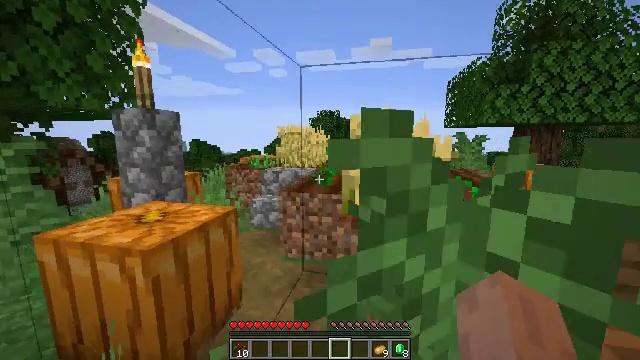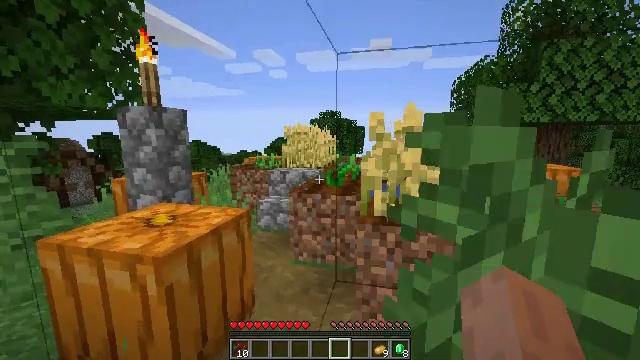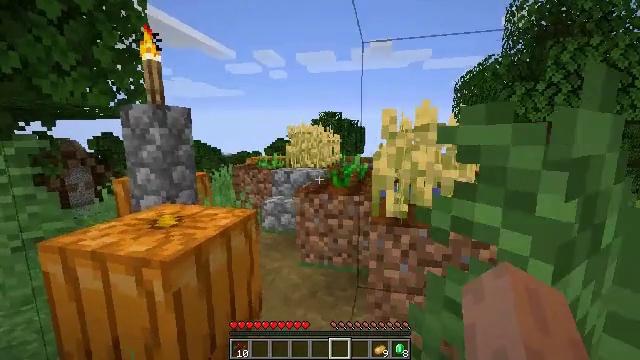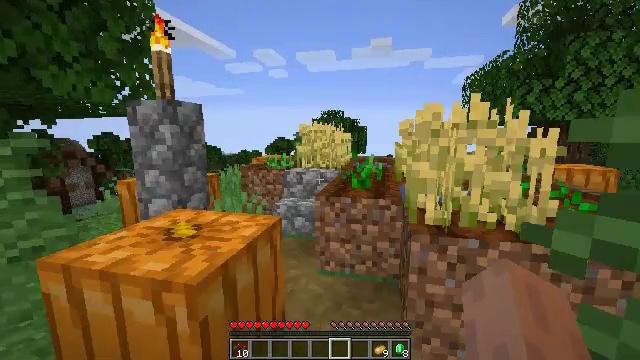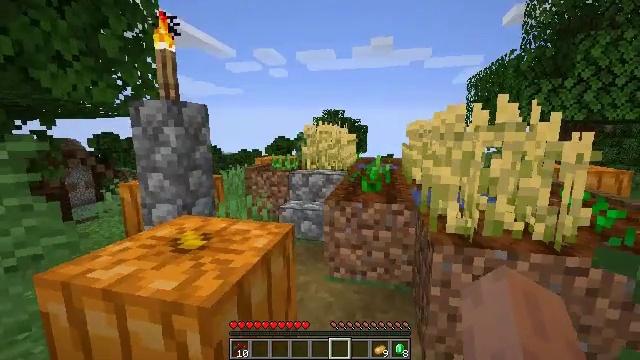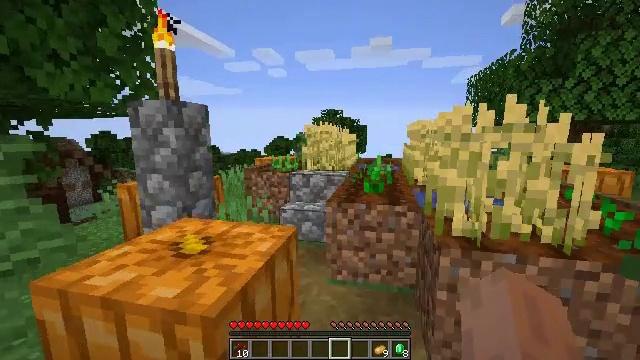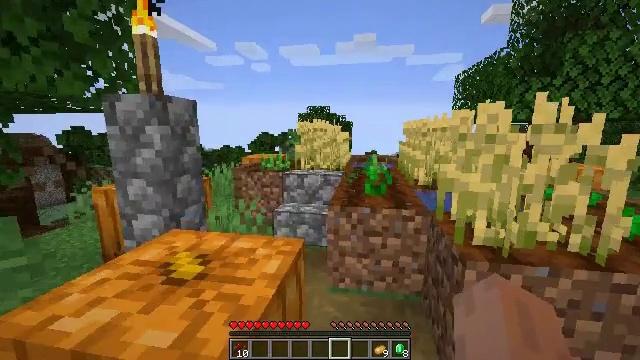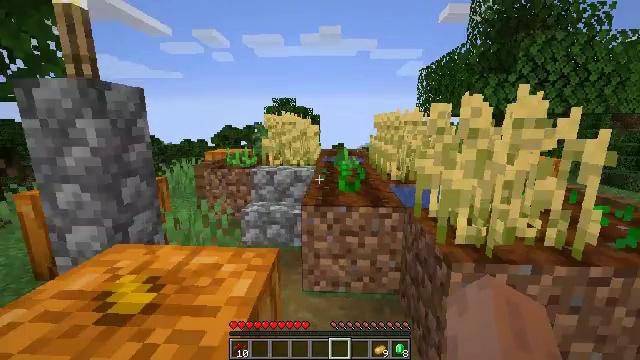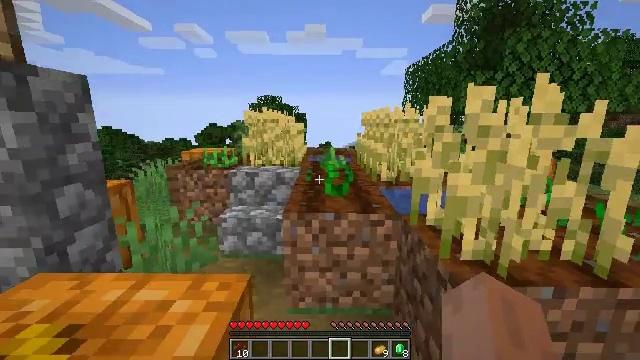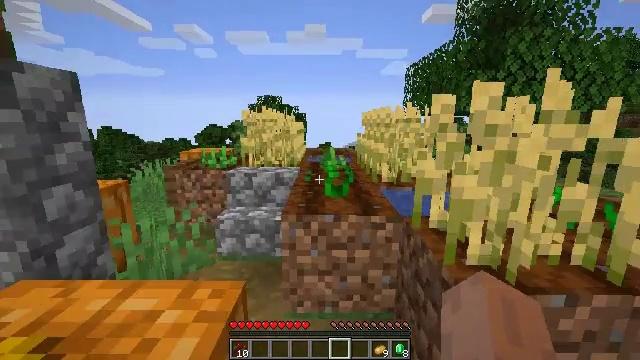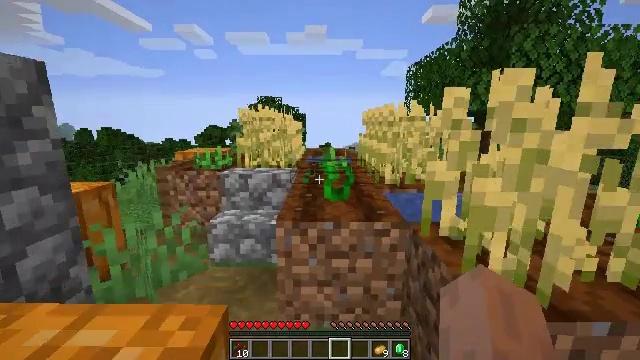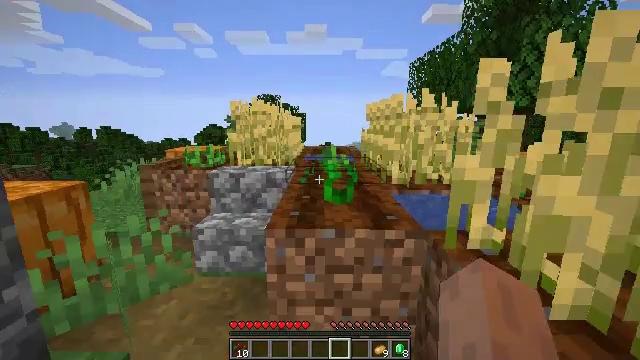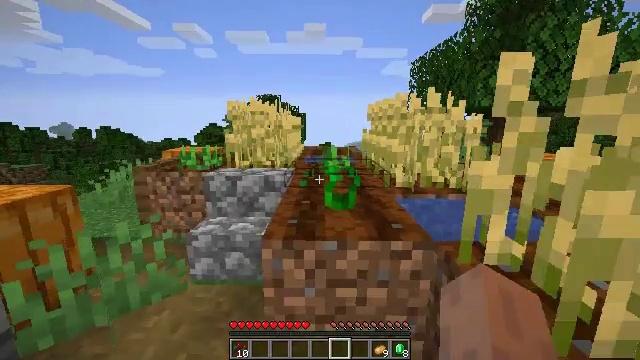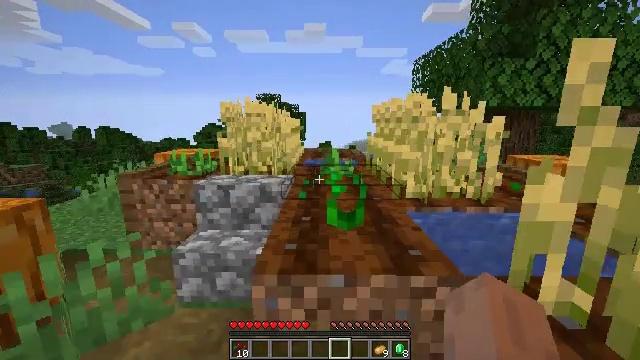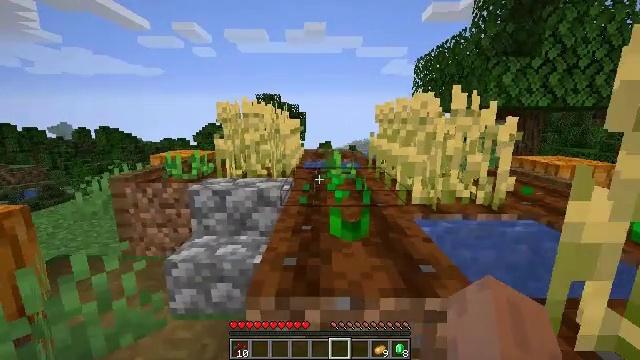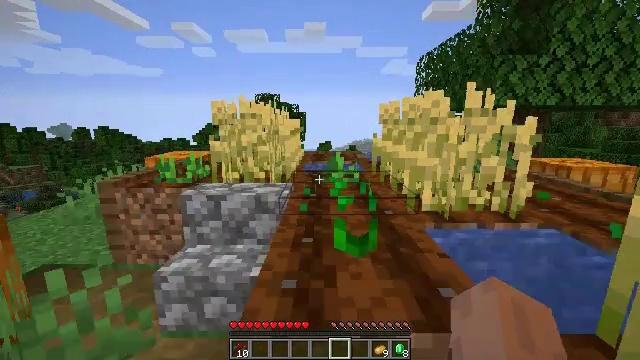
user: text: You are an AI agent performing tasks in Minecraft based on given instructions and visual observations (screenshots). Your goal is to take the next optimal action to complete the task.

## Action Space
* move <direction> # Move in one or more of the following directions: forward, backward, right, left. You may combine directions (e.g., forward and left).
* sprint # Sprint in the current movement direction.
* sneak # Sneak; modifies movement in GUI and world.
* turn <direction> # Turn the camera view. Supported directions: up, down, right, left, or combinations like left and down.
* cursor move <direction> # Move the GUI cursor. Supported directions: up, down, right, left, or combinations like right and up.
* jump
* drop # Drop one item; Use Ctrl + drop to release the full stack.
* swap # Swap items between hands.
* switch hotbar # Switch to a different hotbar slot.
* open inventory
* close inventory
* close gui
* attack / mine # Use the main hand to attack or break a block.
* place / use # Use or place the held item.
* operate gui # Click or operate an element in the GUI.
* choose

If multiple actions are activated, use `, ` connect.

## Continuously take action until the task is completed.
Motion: motion action
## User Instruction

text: Collect the purple carpet.
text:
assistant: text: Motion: move forward and move left
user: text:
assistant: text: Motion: move forward and move left
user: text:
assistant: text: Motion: move forward and move left
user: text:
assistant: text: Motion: move forward and move left
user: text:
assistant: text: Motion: move forward and move left
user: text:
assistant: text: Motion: move forward, turn right
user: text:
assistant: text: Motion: move forward, turn right and down
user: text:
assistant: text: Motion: move forward, turn right
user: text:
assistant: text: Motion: move forward
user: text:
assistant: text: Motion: move forward
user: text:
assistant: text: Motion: move forward
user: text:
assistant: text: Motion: move forward
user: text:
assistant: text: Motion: move forward
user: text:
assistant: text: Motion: move forward
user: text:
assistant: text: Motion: move forward
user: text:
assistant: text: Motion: move forward
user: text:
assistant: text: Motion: move forward, jump
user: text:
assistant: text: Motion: move forward, jump
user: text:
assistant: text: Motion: move forward, jump
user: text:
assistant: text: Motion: move forward, jump
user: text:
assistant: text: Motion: move forward, jump
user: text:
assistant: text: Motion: move forward
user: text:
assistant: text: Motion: move forward
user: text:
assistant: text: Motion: move forward
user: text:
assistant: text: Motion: move forward, turn left
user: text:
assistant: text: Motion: move forward, turn left
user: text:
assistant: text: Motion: move forward, turn left and down
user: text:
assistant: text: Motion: move forward, turn left and down
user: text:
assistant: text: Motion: move forward, turn left and down
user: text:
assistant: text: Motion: move forward, turn left